Question: I am having trouble fitting three inline-blocks (black) inside a container (gray) with fixed width. These blocks have margins (orange), and the problem is that the last block is pushed into the next row even though the actual element (black) is still inside its container (gray).
I want blocks to be pushed into the next line when the actual block is outside the container, not the margins. How can i do this?

Edit: A workaround I found was to wrap the blocks into another container with enough width to cover the right margins.
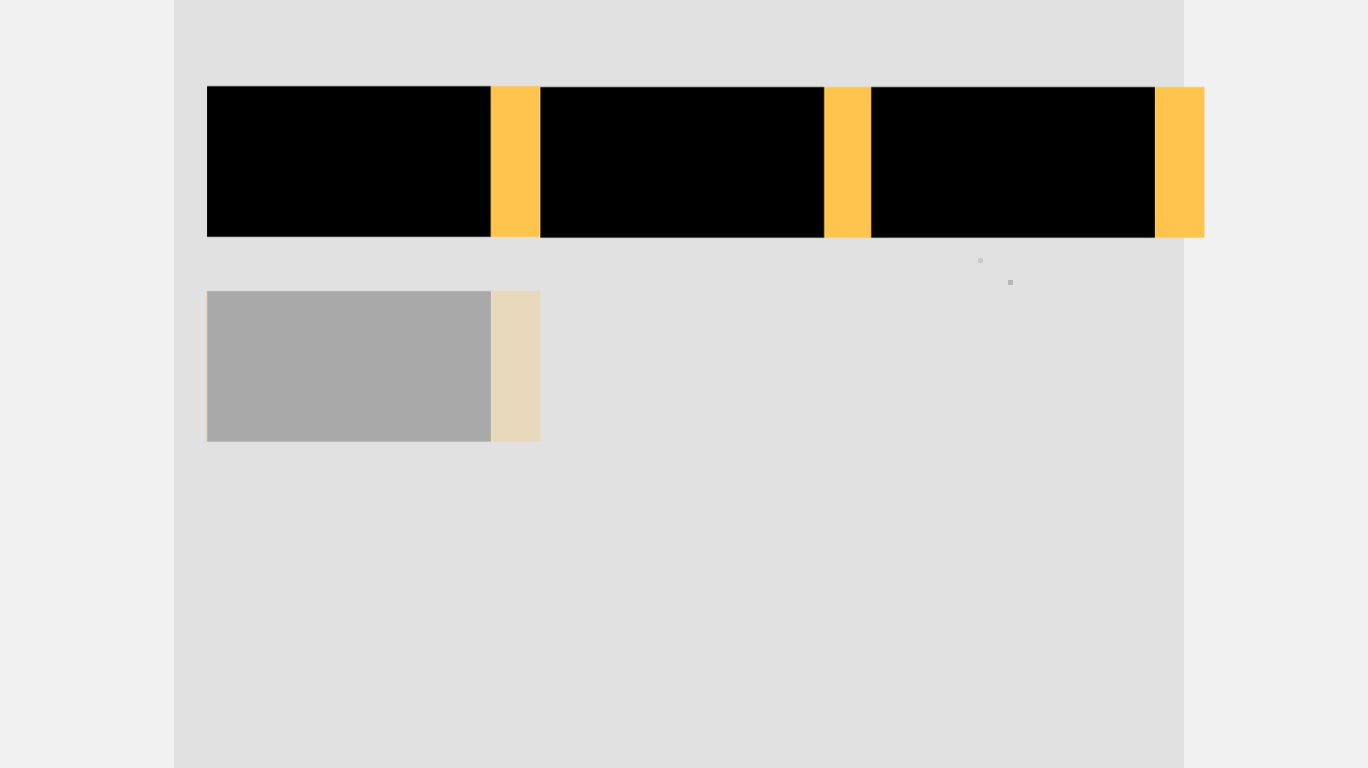
Answer: You could put the margin on the left of each box instead, and then pull the box wrapper to the left with a negative margin. E.g. <URL>
'''
<!DOCTYPE html>
<html lang="en">
<head>
<meta charset="utf-8">
<style>
section {width: 60%; margin: 0 auto; background: #f7f7f7;}
article {margin-left: -20px;}
div {width: 200px; height: 100px; display: inline-block; margin-left: 20px; background: black;}
</style>
</head>
<body>
<section>
<article>
<div></div>
<div></div>
<div></div>
<div></div>
<div></div>
</article>
</section>
</body>
</html>
'''